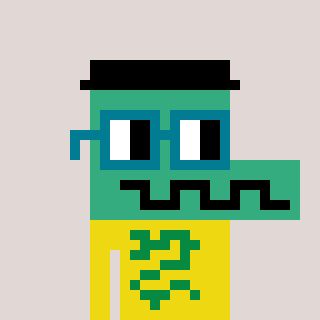
a pixel art character with square dark green glasses, a crocodile-shaped head and a yellow-colored body on a warm background